Aerial crown-view tile of a tropical tree (Barro Colorado Island, Panama), acquired 20250616:
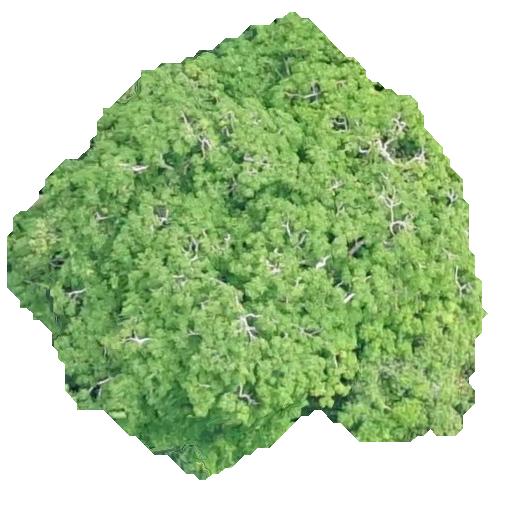
Species: Handroanthus guayacan
GBIF accepted scientific name: Handroanthus guayacan
Crown area: 221.518 m²